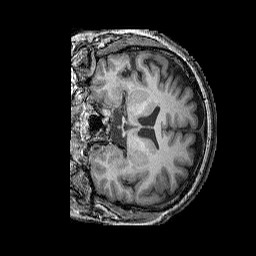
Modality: T1w
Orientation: coronal
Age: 53
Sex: male
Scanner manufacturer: siemens
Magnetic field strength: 3 T
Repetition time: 2.25 s
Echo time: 0.00415 s